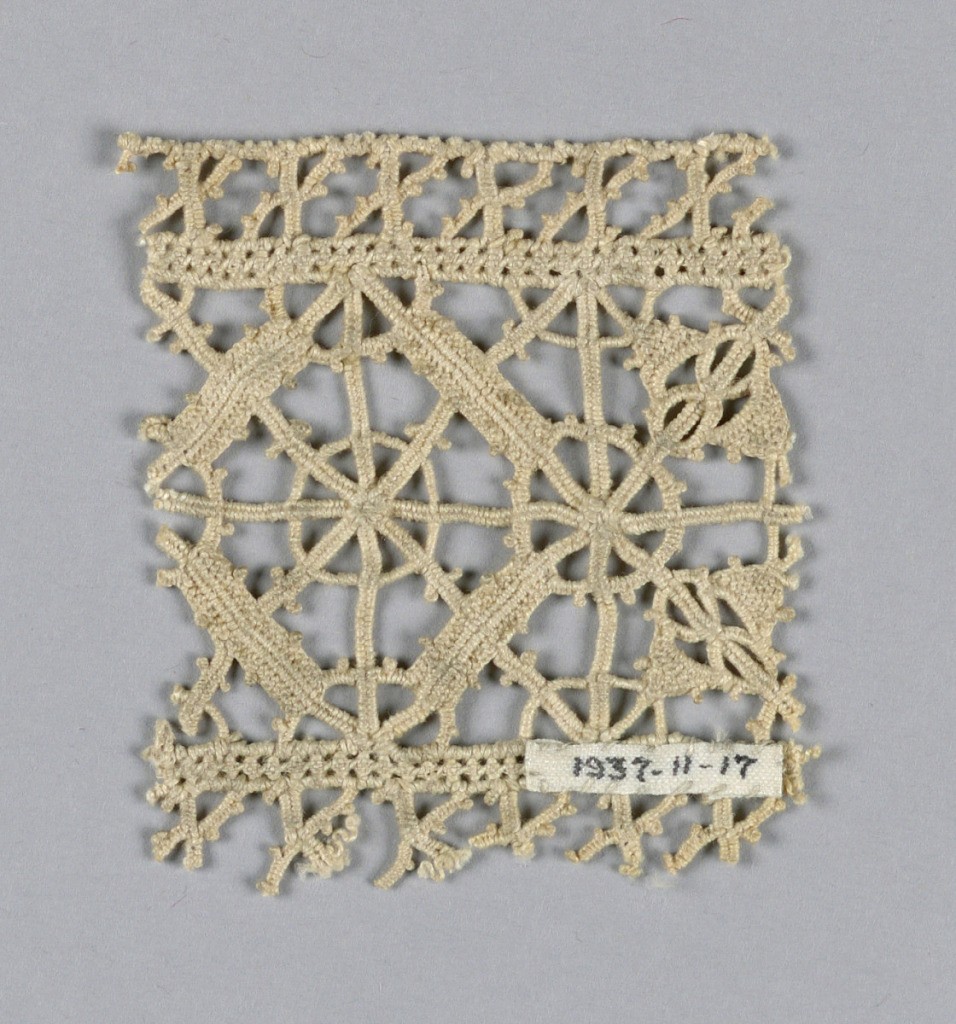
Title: Fragment
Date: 16th century
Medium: linen Technique: needle lace (reticella)
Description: Fragment of reticella with a broad central band in a design of diamond shapes with circles and diagonal lines. Narrow bands above and below have straight lines intersected by diagonal lines.